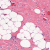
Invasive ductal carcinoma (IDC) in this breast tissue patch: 0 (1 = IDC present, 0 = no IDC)